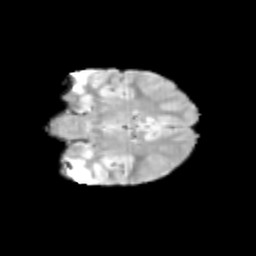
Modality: T2w
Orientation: coronal
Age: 9
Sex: female
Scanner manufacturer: siemens
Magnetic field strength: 3 T
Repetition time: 3.8 s
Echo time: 0.07 s